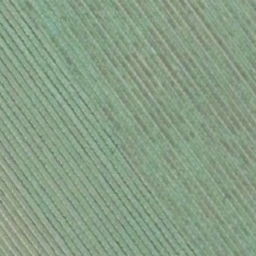
Label: agricultural